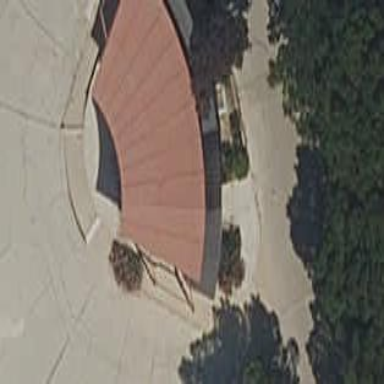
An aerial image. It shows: Open-air theatre building.